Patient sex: F
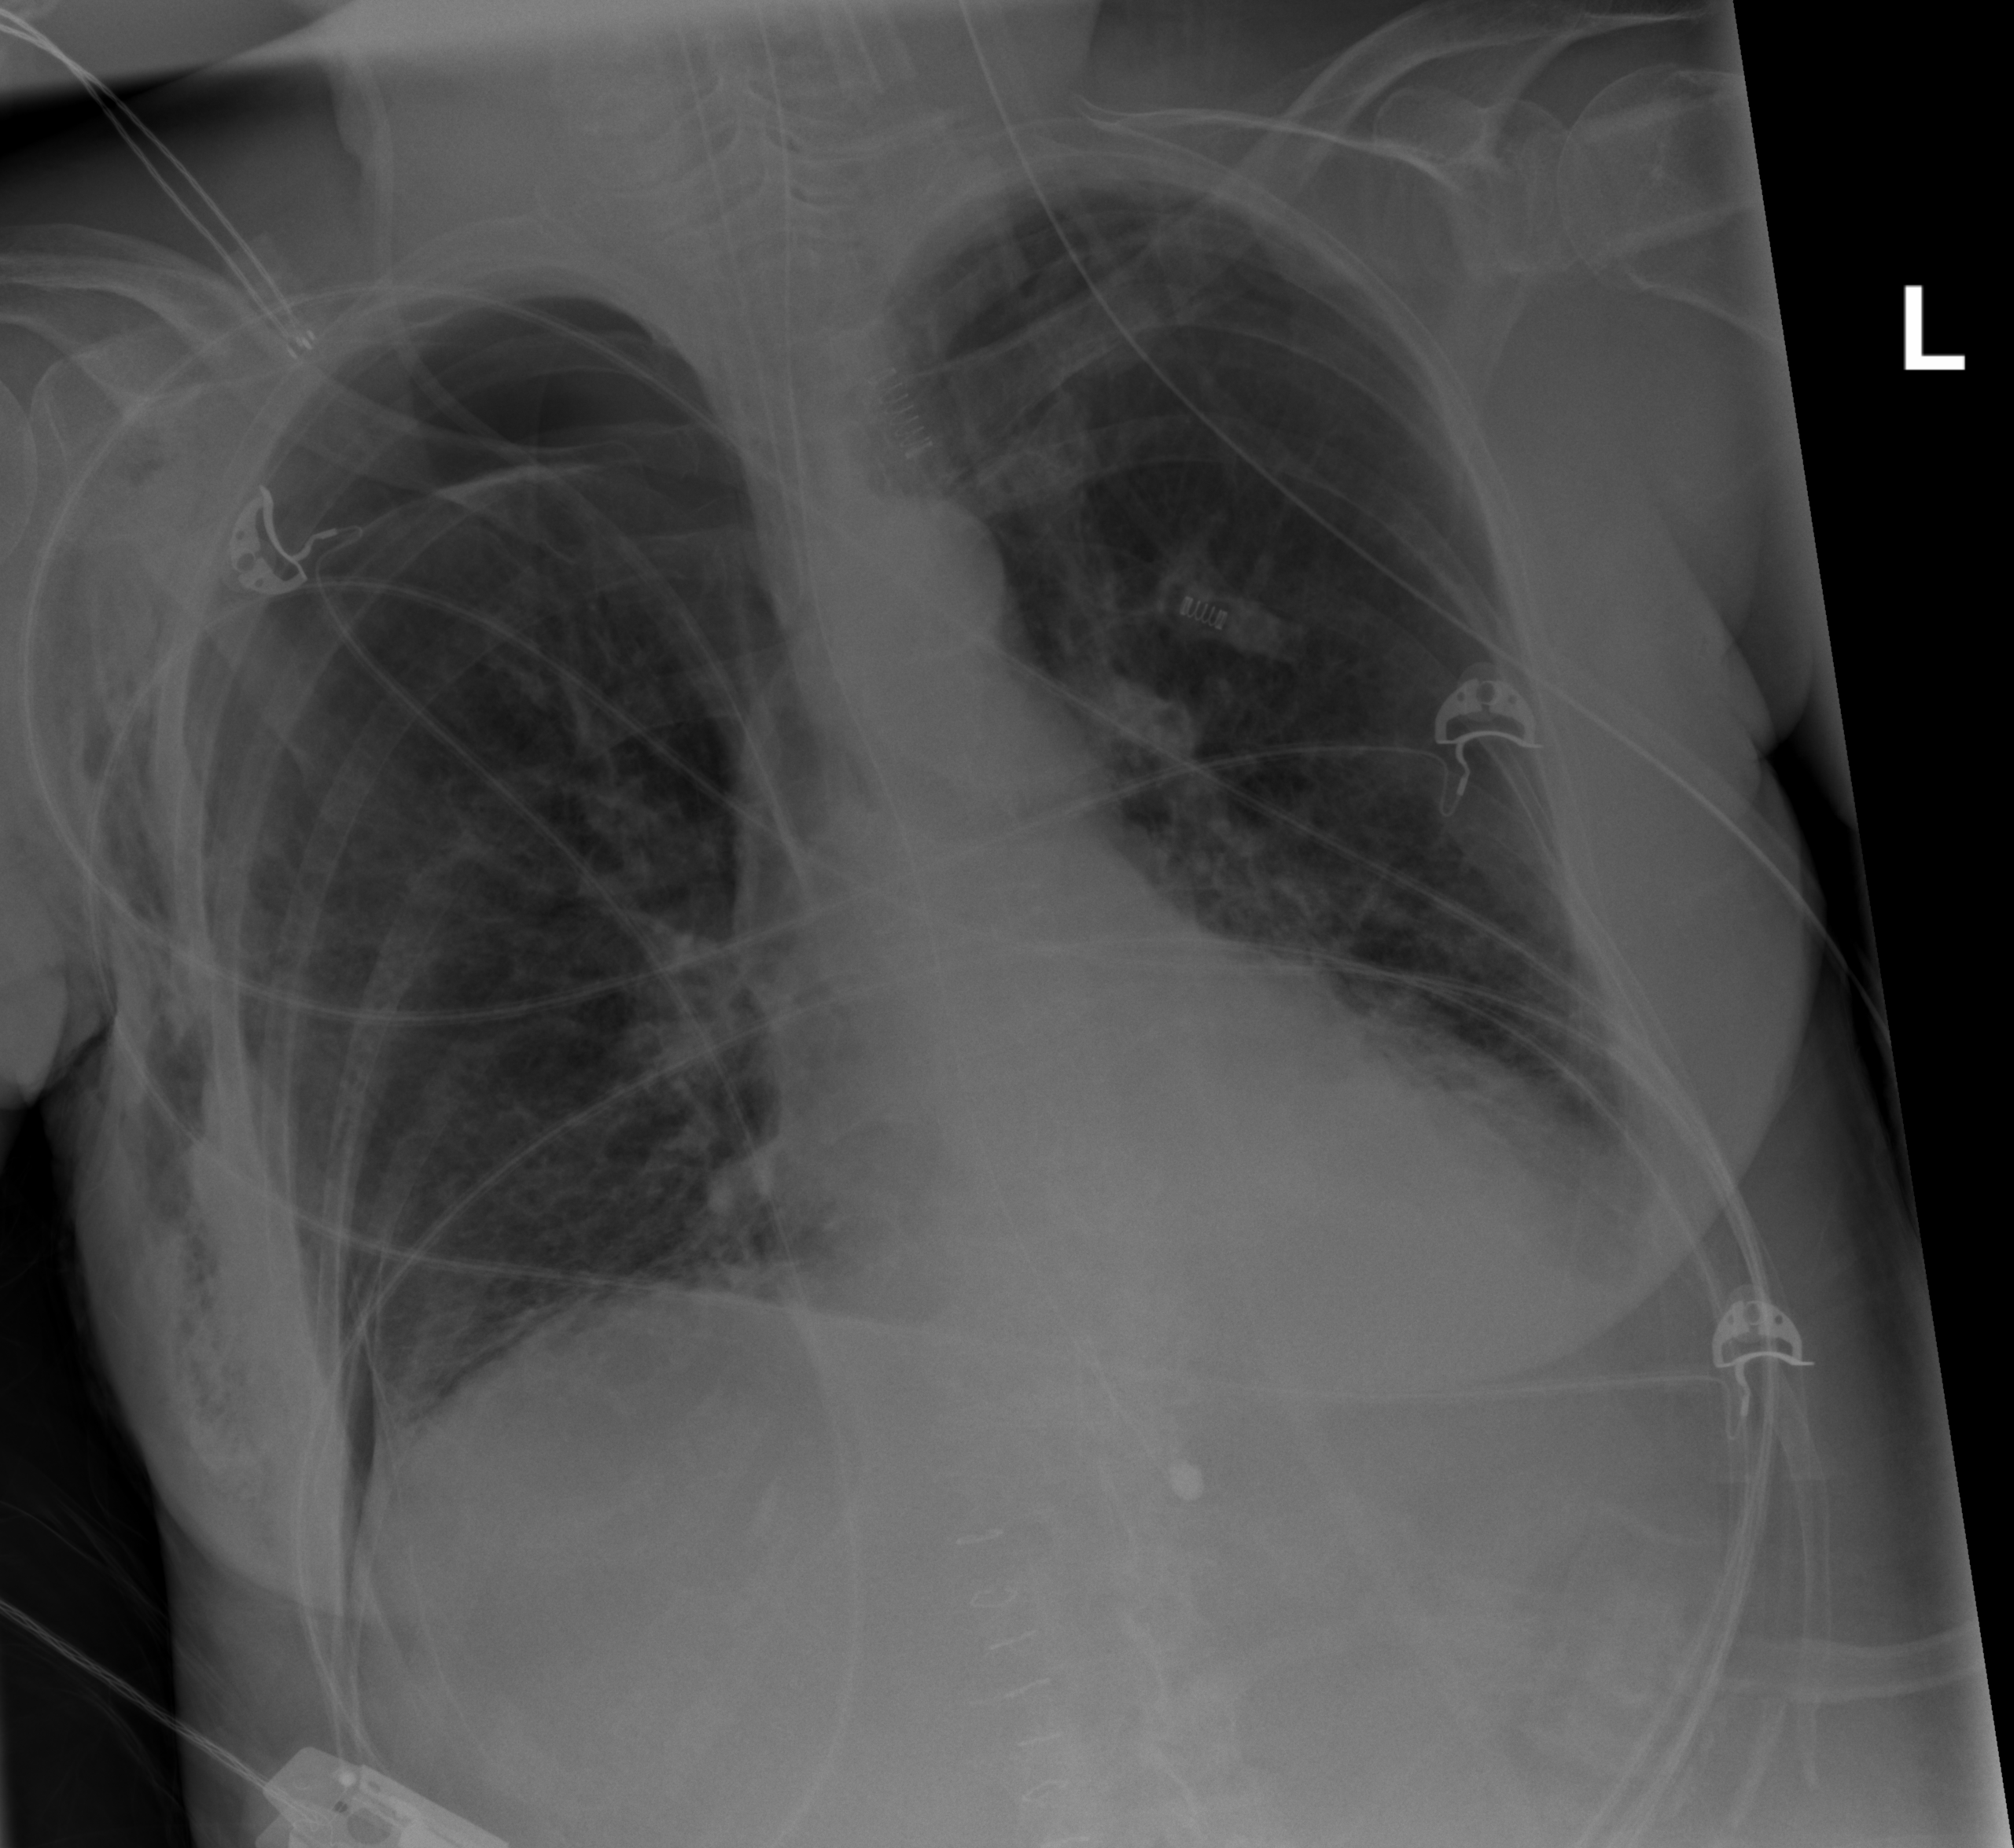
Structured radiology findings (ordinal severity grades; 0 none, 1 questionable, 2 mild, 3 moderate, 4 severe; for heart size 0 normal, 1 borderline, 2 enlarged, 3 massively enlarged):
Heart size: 1
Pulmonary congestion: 0
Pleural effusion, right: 2
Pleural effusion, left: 2
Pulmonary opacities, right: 0
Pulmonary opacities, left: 2
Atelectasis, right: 2
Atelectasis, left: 2